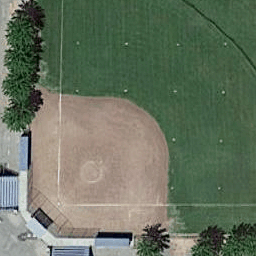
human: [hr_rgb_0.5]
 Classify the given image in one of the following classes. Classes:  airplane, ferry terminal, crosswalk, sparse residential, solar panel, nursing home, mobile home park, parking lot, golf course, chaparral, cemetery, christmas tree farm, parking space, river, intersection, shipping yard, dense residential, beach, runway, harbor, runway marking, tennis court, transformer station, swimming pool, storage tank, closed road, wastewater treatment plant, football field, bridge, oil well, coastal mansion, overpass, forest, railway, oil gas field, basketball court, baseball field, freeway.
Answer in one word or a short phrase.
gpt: baseball field